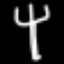
Label: fork